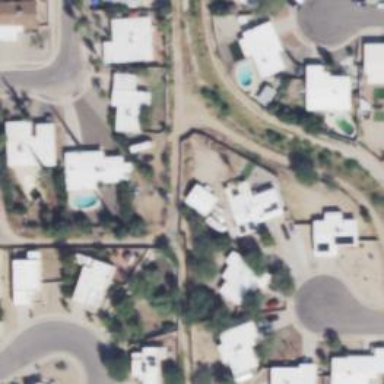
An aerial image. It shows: Alleyway designated as service road.